Question: good day gurus!
I'm new to ASP.NET and I'm still in the process of learning it.
I was able to finish a couple of aspx pages through searching google but I can't seem to get this one page to work.
Basically, I'm trying to display a table (data fetched from SQL table).
All data are fetched from SQL table except for these static cells:
'''
Item | Jan | Feb | March | April | Total
Sponge | Rod | Clock | Paper | Prod Cost | Profit
(and all the SUMS)
'''

The "Adjust1" is inserted there if its values are not null. And this "Adjust1" also affects the "Total".
I hope someone can point me to the right direction.
Thanks a lot for your time,
Pod
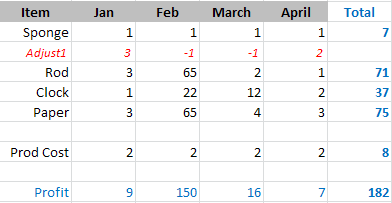
Answer: use gridview template feild, just not bind data to your static feild